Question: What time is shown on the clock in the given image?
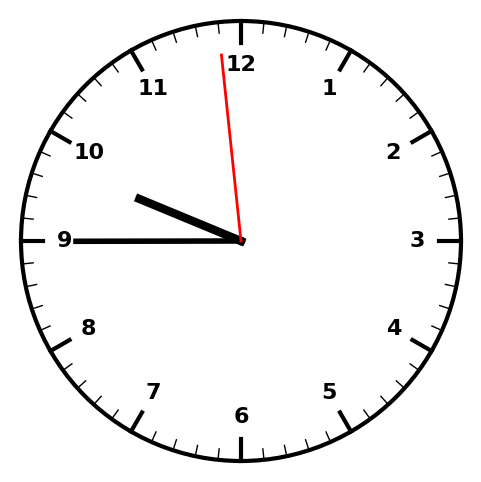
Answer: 09:44:59